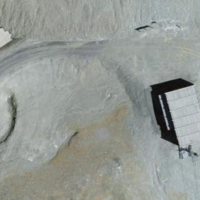
EUNIS habitat code: 48
Species observed at this site:
Montifringilla nivalis